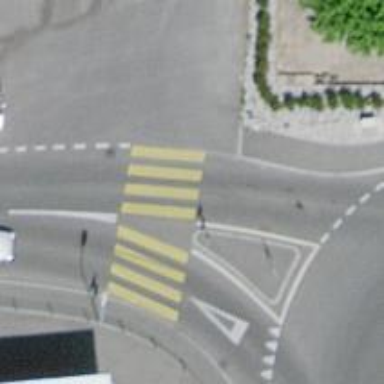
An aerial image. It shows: Kerb serving as barrier.